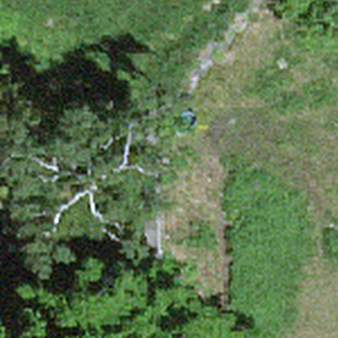
Label: other